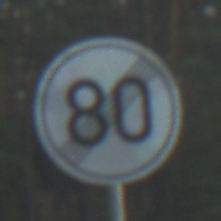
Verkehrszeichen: EndeGeschwindigkeit80
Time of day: SunriseSunset
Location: Outdoor (Nature)
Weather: PartlyCloudy
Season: NotSpecified
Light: Natural